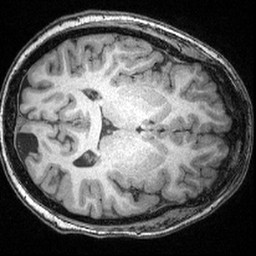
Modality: T1w
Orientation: axial
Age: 13
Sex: male
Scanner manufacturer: siemens
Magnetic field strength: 3 T
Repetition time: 2.4 s
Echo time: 0.00374 s